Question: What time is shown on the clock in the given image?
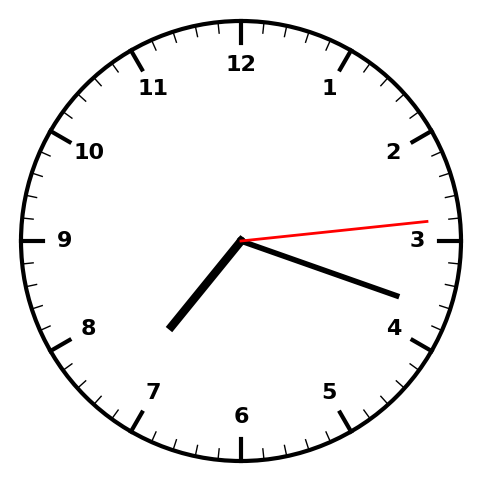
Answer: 07:18:14